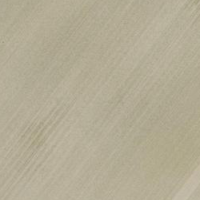
EUNIS habitat code: 25
Species observed at this site:
Zoropsis spinimana